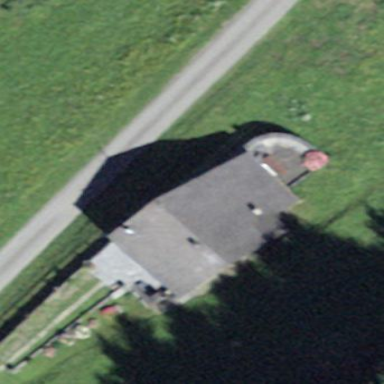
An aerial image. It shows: Building with gabled roof oriented across its structure.